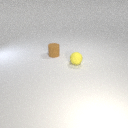
small yellow rubber sphere to the right of small brown rubber cylinder